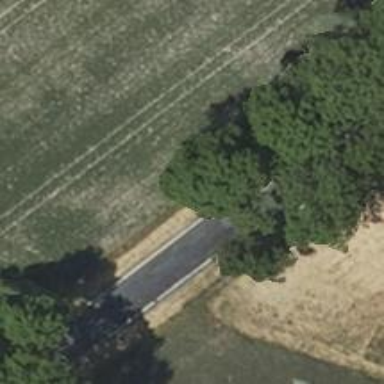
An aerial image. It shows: Row of deciduous broadleaved trees.